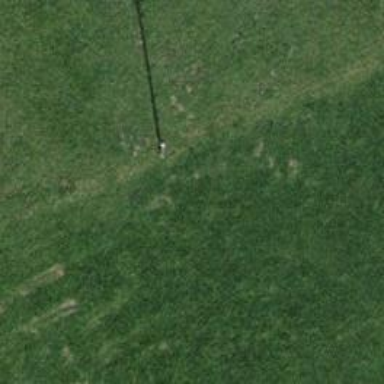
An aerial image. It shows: Minor power line.